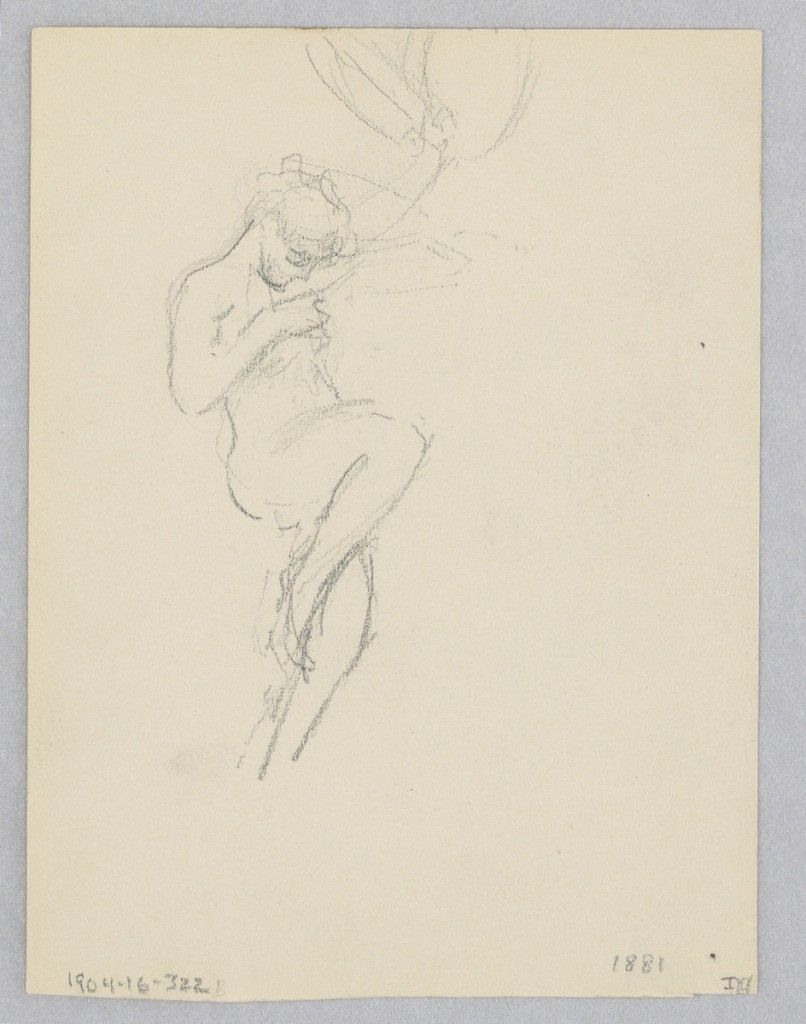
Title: Study for a dancing woman, “Moods to Music,” Mendelssohn Glee Club, New York, NY
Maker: Robert Frederick Blum, American, 1857–1903
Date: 1893–1895
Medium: Graphite on wove paper
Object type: Drawing
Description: Recto: Sketch of a female figure dancing; Verso: Sketch of two female figures with a cart.